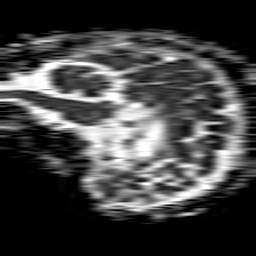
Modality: ADC
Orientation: sagittal
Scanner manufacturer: philips
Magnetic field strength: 1.5 T
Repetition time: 4.6 s
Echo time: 0.08631 s